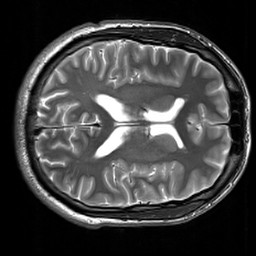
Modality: T2w
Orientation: axial
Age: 22
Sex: male
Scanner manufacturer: siemens
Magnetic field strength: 3 T
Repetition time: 7 s
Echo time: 0.09 s